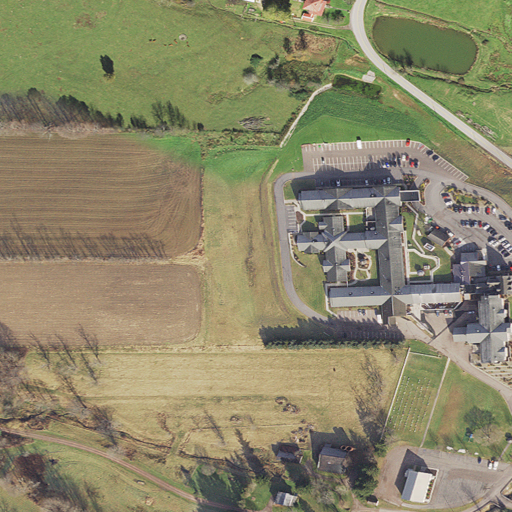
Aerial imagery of mountain in Maryland named Strawberry Hill containing pasture, medium intensity development, low intensity development, open development, high intensity development, and mixed forest